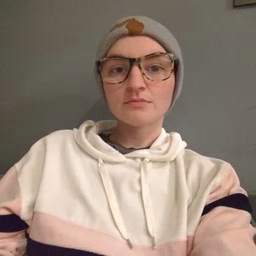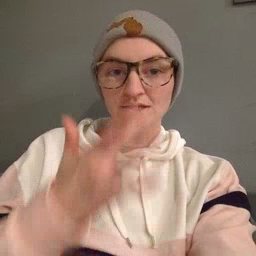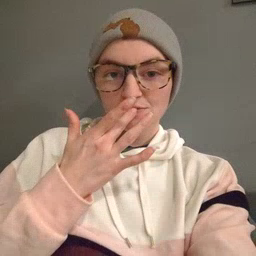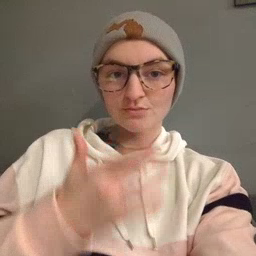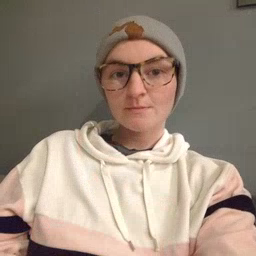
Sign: taste